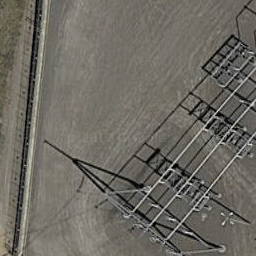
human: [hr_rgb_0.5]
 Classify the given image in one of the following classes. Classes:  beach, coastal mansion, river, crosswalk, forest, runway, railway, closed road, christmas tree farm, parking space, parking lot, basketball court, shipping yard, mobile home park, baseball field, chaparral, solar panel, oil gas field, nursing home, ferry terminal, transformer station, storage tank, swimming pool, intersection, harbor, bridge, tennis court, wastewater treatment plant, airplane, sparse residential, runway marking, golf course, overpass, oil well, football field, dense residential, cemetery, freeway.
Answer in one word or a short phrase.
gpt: transformer station